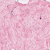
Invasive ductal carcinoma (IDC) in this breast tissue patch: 0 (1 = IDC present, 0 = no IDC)